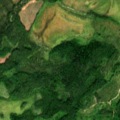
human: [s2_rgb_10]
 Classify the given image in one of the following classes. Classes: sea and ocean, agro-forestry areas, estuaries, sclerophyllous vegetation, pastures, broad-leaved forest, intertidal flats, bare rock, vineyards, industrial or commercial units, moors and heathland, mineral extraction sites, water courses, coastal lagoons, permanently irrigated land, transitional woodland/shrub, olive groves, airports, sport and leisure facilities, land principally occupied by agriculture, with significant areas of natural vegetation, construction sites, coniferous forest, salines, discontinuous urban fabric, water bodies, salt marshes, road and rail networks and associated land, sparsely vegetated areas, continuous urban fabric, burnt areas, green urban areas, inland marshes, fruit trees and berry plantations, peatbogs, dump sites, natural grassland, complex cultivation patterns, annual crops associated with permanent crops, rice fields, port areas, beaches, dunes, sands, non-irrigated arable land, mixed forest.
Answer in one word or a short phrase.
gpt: coniferous forest, mixed forest, transitional woodland/shrub, peatbogs